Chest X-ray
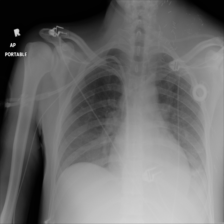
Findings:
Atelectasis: positive
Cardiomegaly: negative
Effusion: negative
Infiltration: negative
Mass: negative
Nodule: negative
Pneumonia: negative
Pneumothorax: negative
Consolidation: negative
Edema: negative
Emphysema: negative
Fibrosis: negative
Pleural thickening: negative
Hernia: negative